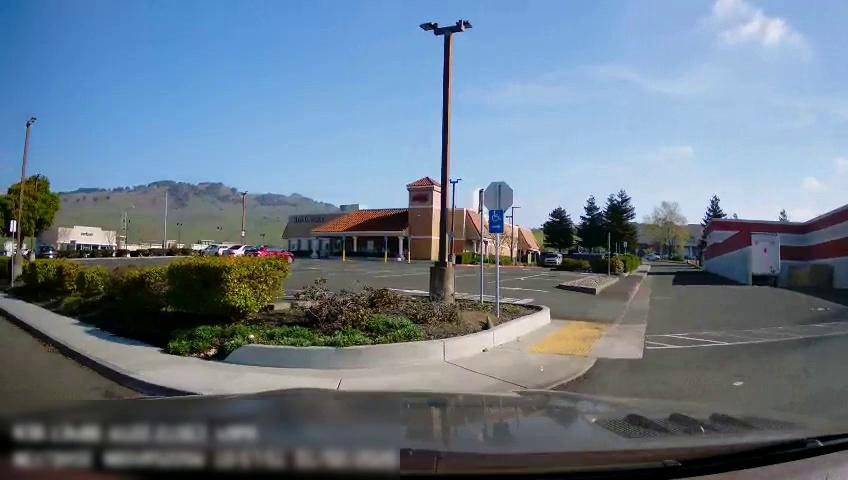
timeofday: Day
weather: Sunny
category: Drivable Space
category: Drivable Space
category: Vehicles | Car
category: Vehicles | Car
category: Vehicles | Car
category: Vehicles | SUV
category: Vehicles | Car
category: Traffic | Signs